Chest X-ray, PA view. Patient: 29 years old, sex M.
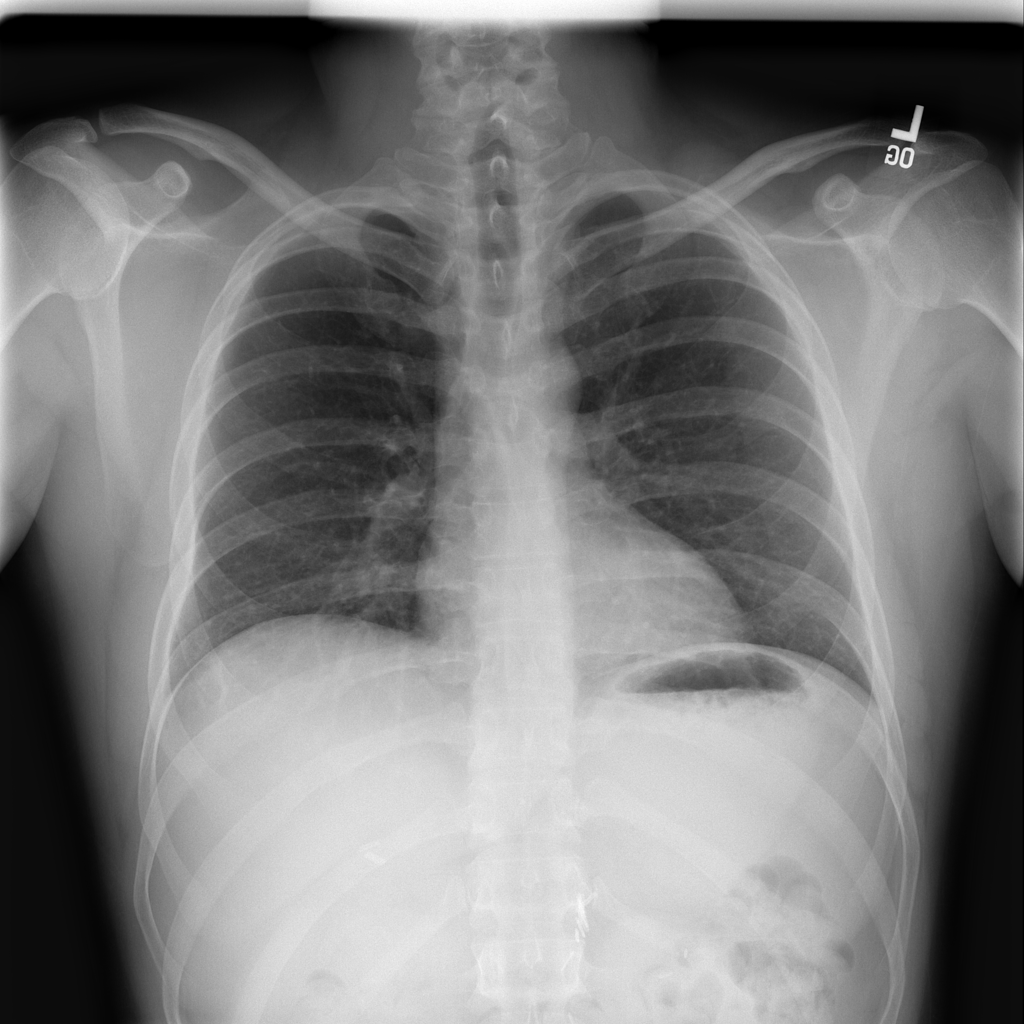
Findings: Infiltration